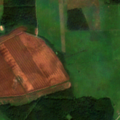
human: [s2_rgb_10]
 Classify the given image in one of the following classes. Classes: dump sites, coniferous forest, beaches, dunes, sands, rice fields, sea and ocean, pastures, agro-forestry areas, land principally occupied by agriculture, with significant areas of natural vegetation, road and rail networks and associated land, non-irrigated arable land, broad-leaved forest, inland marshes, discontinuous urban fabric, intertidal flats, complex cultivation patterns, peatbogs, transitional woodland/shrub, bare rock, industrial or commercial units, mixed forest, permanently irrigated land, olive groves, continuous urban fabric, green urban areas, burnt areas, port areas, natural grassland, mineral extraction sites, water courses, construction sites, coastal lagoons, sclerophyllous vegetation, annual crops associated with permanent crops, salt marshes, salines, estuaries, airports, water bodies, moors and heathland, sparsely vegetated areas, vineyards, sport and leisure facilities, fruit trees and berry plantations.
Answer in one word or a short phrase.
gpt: pastures, complex cultivation patterns, land principally occupied by agriculture, with significant areas of natural vegetation, coniferous forest, mixed forest, peatbogs